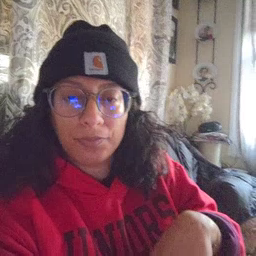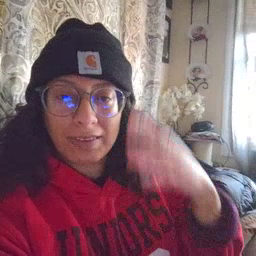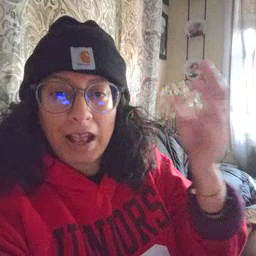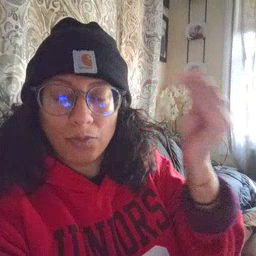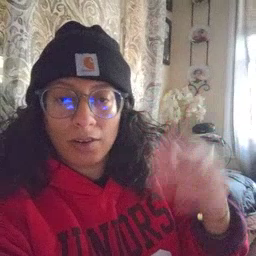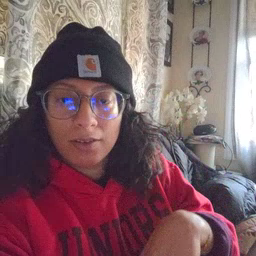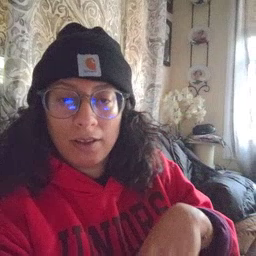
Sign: outside